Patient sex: M
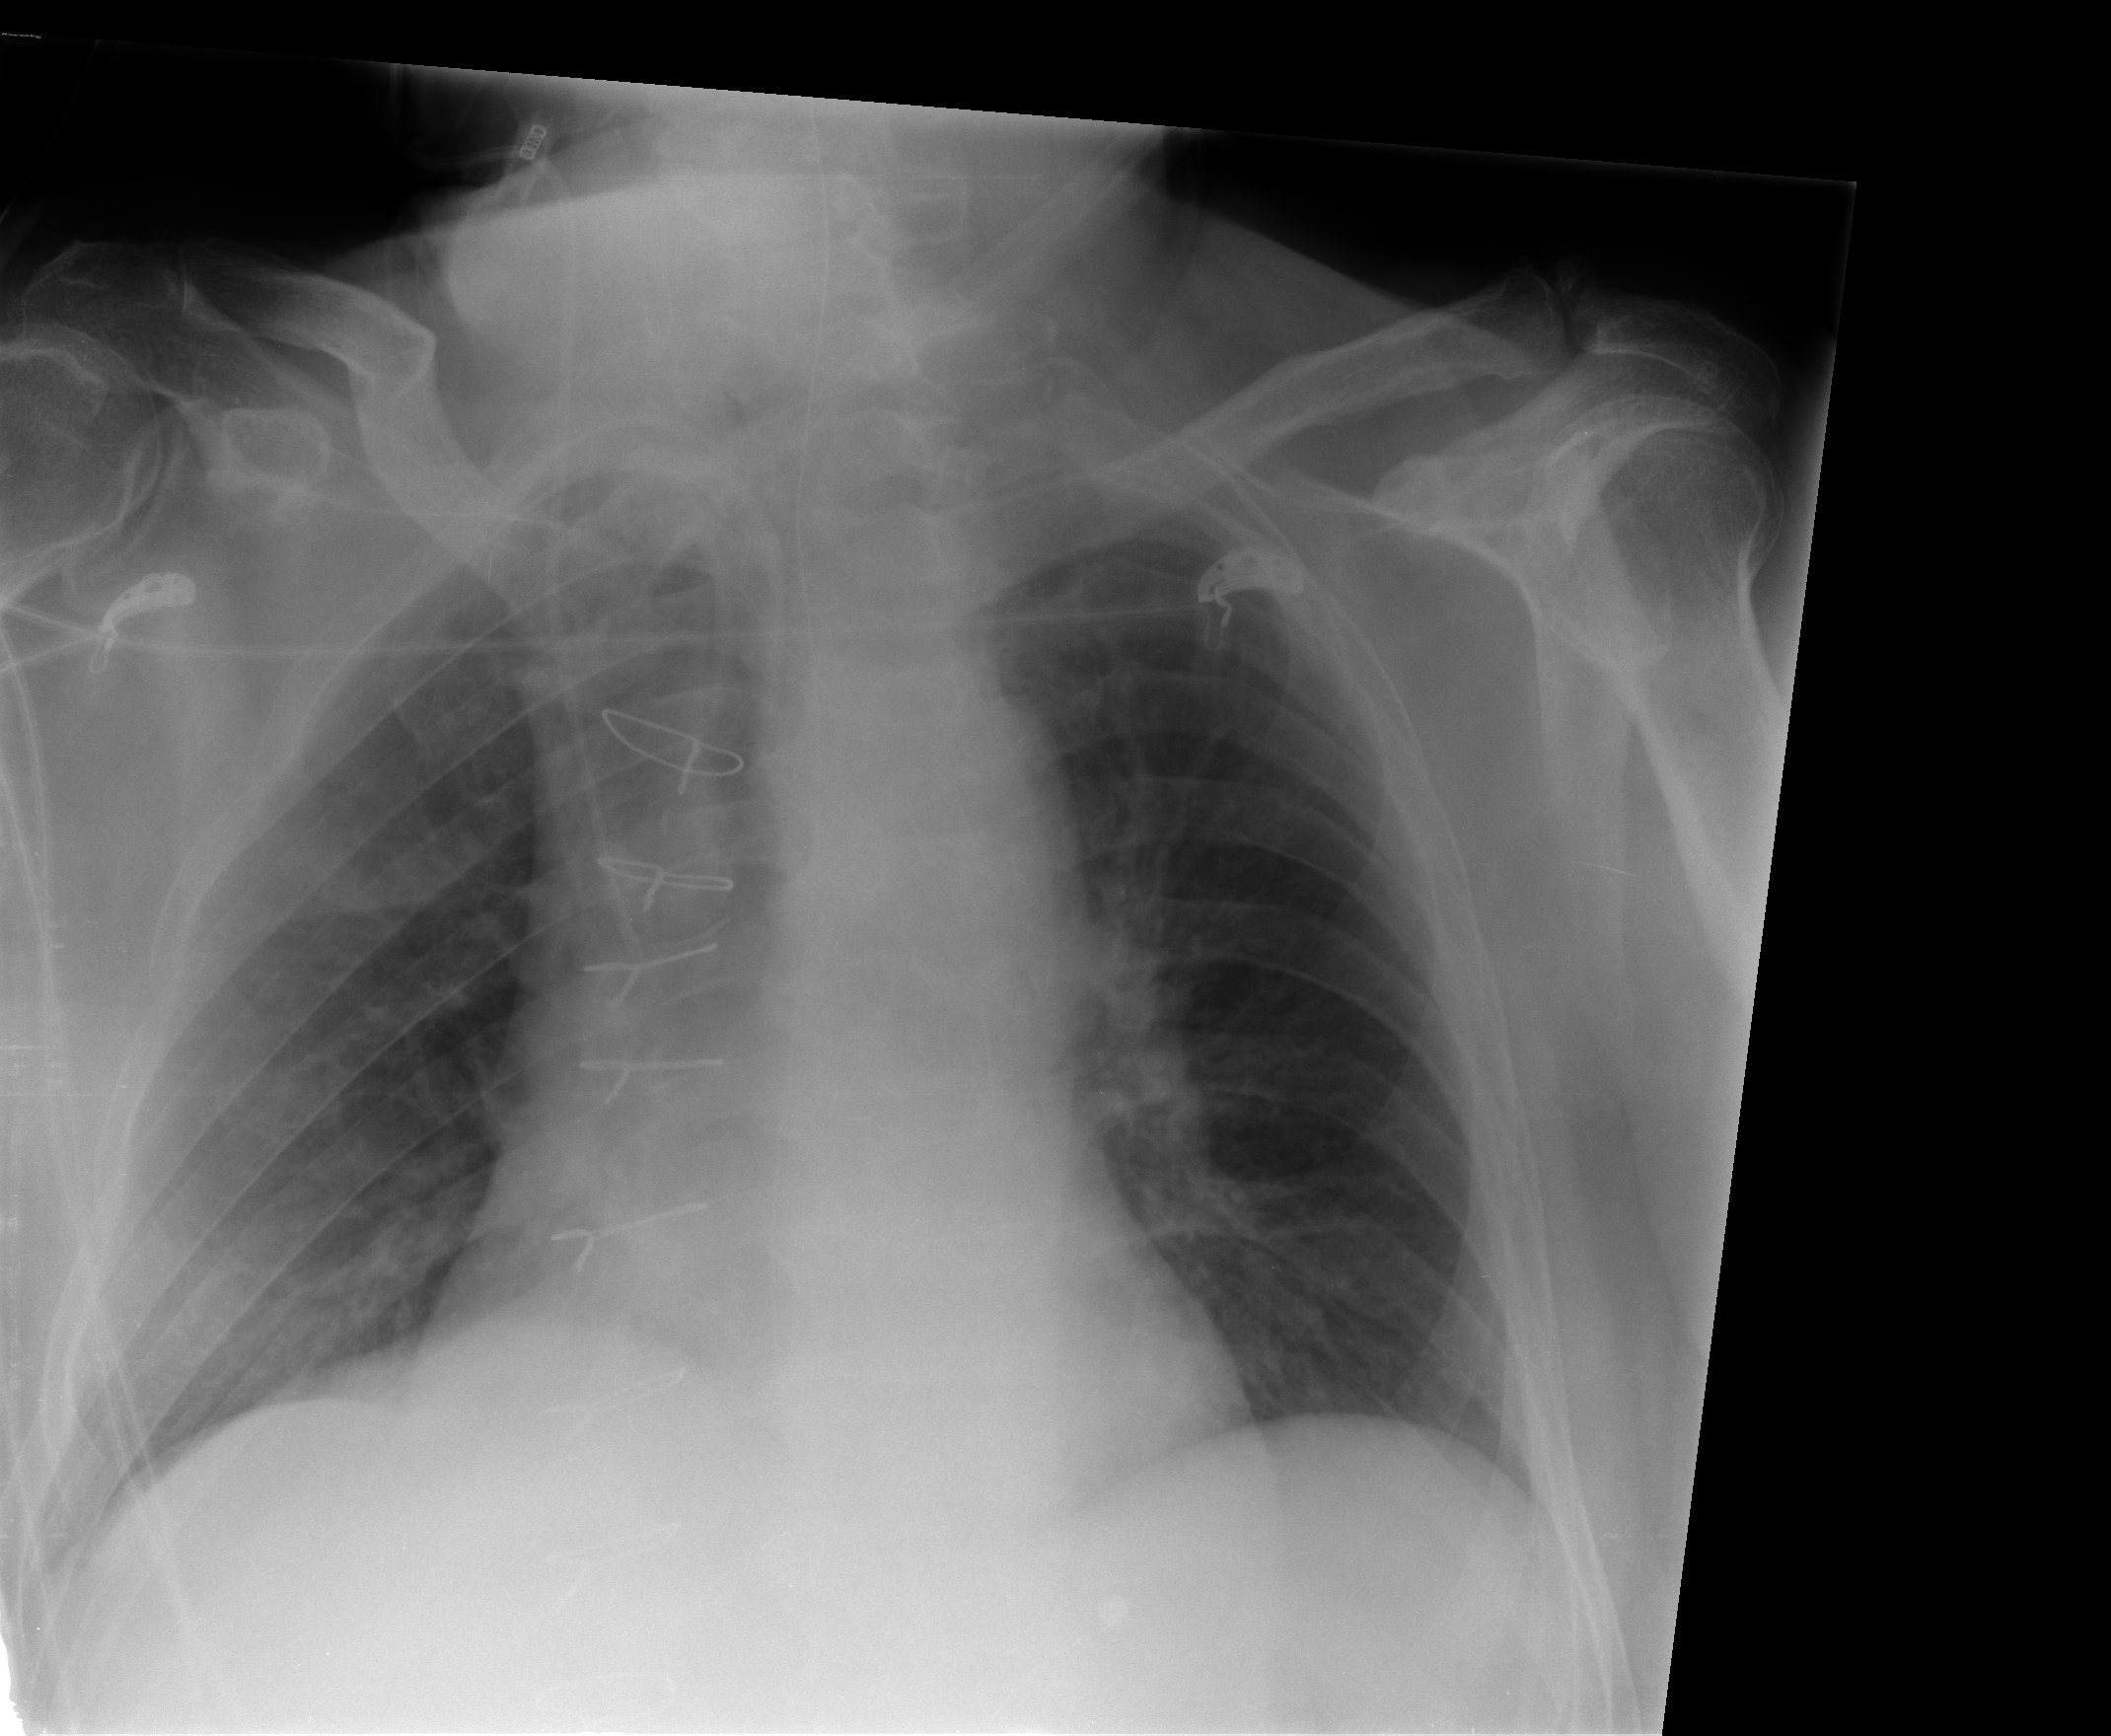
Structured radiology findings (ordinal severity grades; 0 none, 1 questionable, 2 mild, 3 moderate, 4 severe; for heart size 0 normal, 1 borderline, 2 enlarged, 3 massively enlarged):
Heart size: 2
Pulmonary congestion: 0
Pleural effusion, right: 0
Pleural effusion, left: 0
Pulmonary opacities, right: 0
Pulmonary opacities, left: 0
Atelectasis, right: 1
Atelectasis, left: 1